Field crop: maize
Growth stage: 2
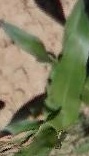
Species: maize